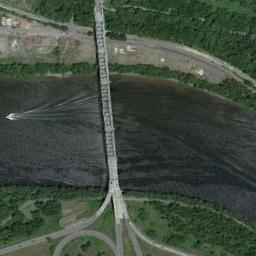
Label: bridge